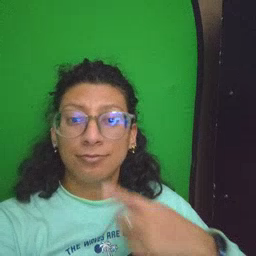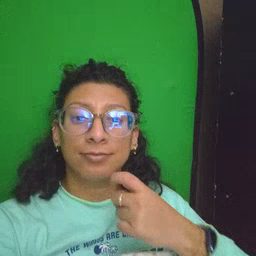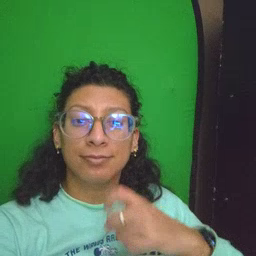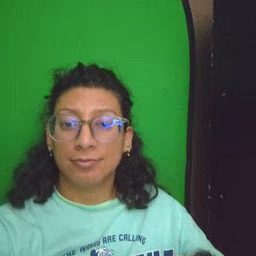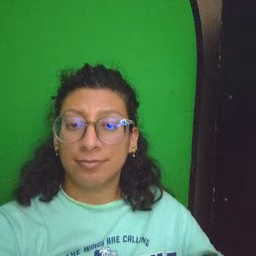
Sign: red